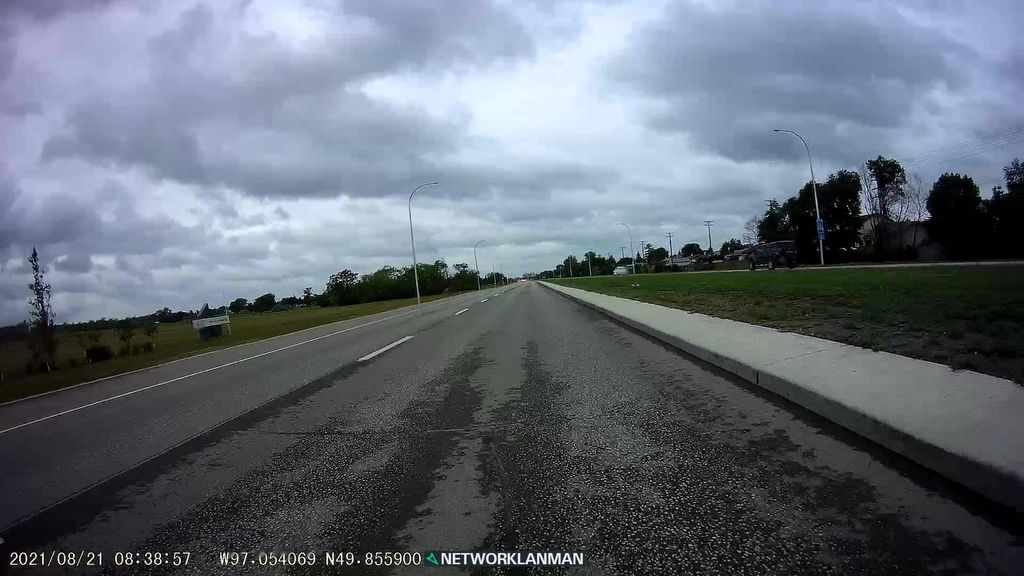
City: winnipeg